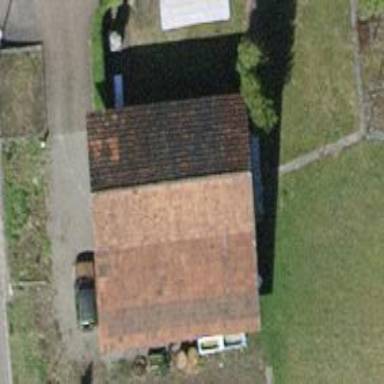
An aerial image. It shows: Shed building.